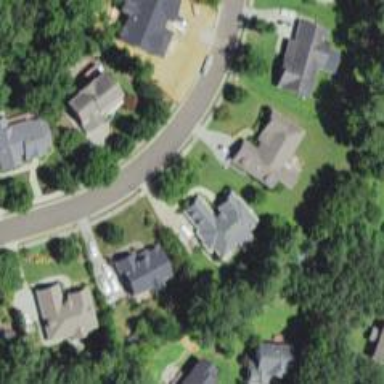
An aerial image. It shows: Neighborhood.